Interaction volume radius: 5 \u00c5
Interaction volume height: 20 \u00c5
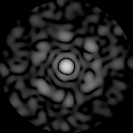
Disorder parameter: 0.7442